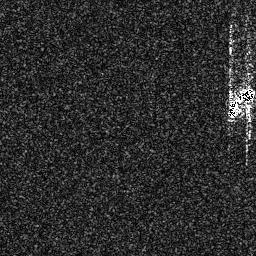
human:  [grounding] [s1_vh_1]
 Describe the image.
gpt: In the satellite image, there is  <ref>1 medium ship </ref> <box>[[87, 33, 99, 46, 0]]</box> located at right.